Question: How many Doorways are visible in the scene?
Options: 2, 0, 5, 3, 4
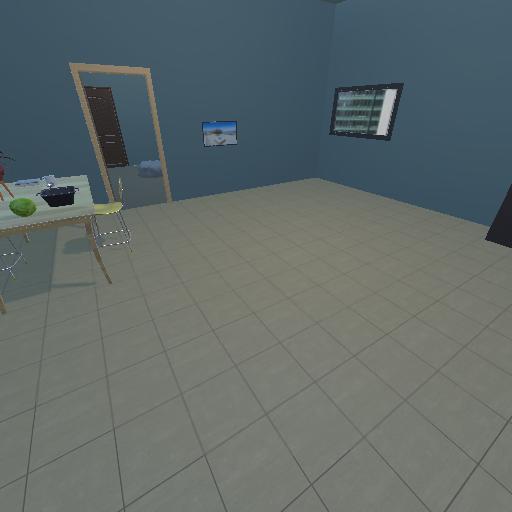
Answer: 2